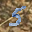
Label: 5